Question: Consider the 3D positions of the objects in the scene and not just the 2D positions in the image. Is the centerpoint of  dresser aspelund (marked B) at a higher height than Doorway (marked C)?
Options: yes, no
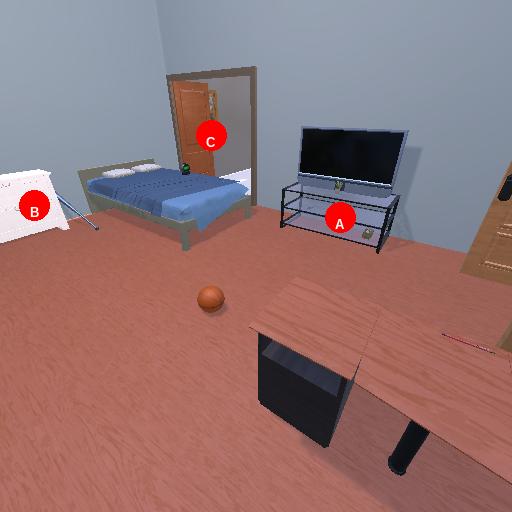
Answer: yes